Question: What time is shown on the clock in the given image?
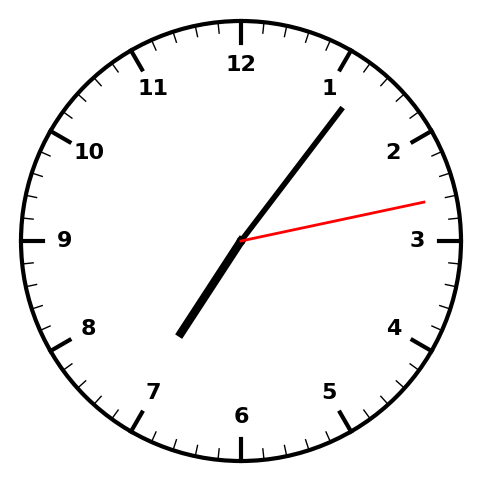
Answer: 07:06:13